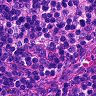
Metastatic tissue present: no